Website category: jobs
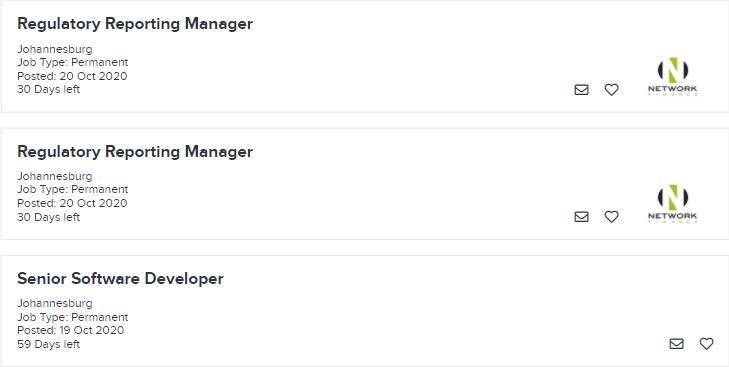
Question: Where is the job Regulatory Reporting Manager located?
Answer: Johannesburg

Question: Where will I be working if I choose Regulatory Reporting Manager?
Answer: Johannesburg

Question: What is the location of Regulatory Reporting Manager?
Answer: Johannesburg

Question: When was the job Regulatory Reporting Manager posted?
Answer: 20 Oct 2020

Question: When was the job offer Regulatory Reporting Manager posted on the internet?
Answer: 20 Oct 2020

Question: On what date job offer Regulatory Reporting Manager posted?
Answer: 20 Oct 2020

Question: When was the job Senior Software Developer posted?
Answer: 19 Oct 2020

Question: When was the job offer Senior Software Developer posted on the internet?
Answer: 19 Oct 2020

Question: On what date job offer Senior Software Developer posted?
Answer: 19 Oct 2020

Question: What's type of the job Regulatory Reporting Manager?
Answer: Job Type: Permanent

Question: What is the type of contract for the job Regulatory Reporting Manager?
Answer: Job Type: Permanent

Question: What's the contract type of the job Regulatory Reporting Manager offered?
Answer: Job Type: Permanent

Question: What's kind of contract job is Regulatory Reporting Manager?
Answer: Job Type: Permanent

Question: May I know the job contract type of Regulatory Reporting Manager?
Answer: Job Type: Permanent

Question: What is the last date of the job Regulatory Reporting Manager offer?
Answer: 30 Days left

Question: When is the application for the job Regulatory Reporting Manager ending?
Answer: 30 Days left

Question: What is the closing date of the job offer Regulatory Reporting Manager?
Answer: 30 Days left

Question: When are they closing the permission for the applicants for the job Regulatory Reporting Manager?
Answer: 30 Days left

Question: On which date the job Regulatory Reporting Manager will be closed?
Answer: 30 Days left

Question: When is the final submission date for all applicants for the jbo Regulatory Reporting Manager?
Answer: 30 Days left

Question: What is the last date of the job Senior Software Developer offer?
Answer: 59 Days left

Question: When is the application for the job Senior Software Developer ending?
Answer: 59 Days left

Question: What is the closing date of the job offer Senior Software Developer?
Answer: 59 Days left

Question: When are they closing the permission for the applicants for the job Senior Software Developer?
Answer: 59 Days left

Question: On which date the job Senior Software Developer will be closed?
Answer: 59 Days left

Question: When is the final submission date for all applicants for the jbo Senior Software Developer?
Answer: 59 Days left